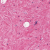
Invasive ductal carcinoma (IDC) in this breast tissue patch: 0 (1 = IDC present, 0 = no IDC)